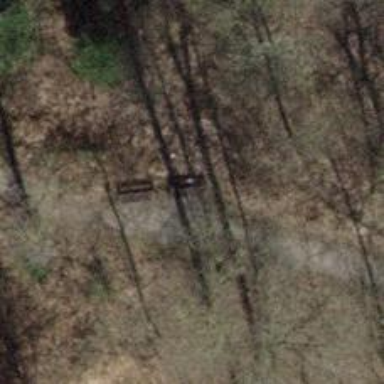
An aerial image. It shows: Bench for seating.